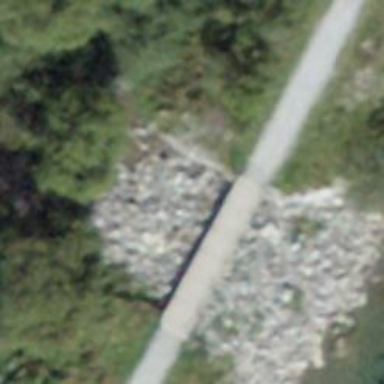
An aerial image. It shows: Path that crosses over bridge. The bridge is suitable for hiking and is groomed in the classic style.